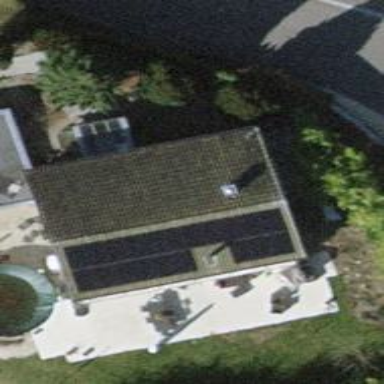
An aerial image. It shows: Small solar photovoltaic panel generator installed on roof.